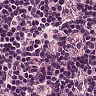
Metastatic tissue present: no